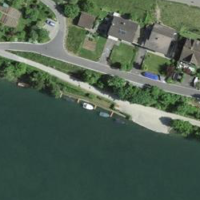
EUNIS habitat code: 15
Species observed at this site:
Potentilla verna
Echium vulgare
Lonicera acuminata
Lamium purpureum
Bellis perennis
Medicago lupulina
Euphorbia cyparissias